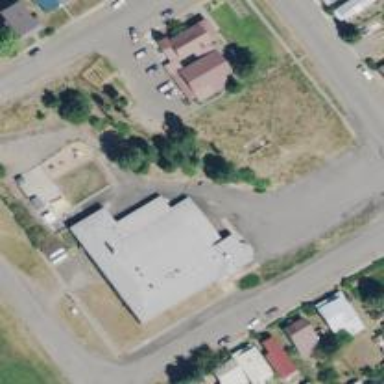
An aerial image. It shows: Kindergarten.